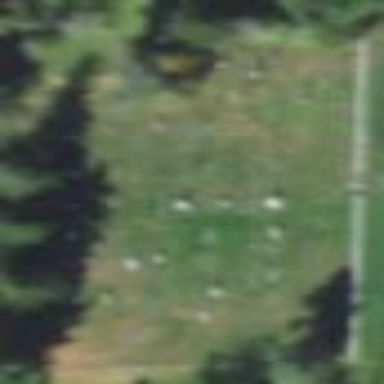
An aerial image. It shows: Cemetery.